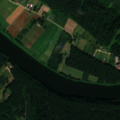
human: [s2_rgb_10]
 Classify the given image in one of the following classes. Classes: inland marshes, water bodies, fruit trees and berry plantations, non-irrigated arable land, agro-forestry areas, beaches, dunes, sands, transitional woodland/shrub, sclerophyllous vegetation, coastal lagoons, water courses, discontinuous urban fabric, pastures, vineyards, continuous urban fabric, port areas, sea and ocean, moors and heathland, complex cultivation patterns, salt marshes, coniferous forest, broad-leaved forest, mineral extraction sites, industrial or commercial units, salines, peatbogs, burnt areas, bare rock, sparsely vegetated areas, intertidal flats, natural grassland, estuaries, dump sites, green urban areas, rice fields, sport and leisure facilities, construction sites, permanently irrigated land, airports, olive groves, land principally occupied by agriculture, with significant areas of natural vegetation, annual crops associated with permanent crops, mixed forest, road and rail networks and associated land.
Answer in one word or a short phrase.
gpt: complex cultivation patterns, broad-leaved forest, coniferous forest, mixed forest, transitional woodland/shrub, water courses